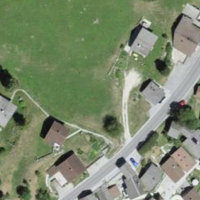
EUNIS habitat code: 55
Species observed at this site:
Galinsoga parviflora
Matricaria discoidea